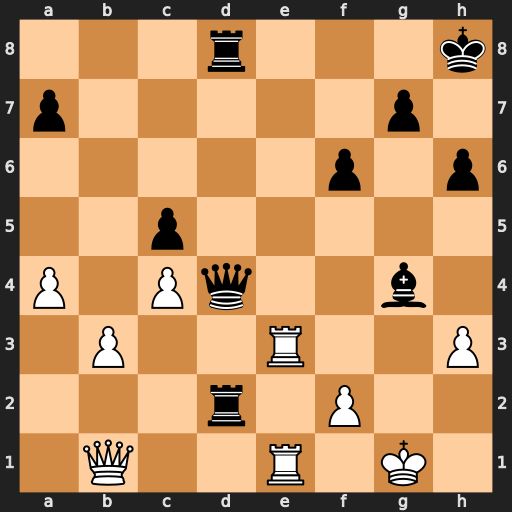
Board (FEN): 3r3k/p5p1/5p1p/2p5/P1Pq2b1/1P2R2P/3r1P2/1Q2R1K1
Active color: w
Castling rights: -
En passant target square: -
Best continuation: Re8+ Rxe8 Rxe8#